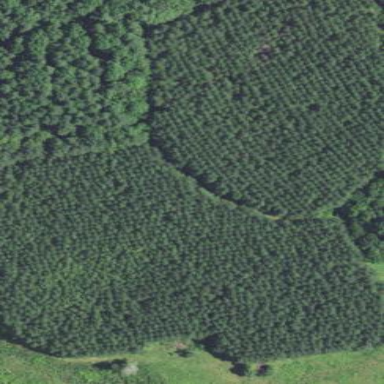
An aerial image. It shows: Forest primarily consisting of broadleaved evergreen trees. Known for producing timber and wood.